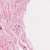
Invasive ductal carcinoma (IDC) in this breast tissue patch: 0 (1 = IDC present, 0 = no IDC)